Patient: sex F, age 77
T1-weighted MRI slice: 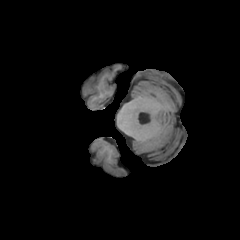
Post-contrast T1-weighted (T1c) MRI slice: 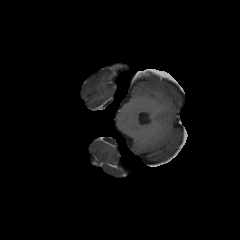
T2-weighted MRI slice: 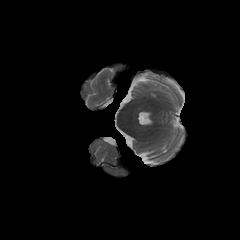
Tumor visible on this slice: no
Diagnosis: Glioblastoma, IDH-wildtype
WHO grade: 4